Aerial crown-view tile of a tropical tree (Barro Colorado Island, Panama), acquired 20250915:
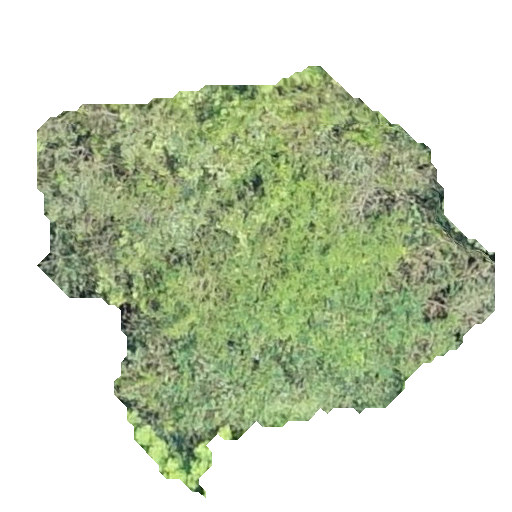
Species: Tachigali panamensis
GBIF accepted scientific name: Tachigali panamensis
Crown area: 176.689 m²